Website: bh-photo
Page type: review-order
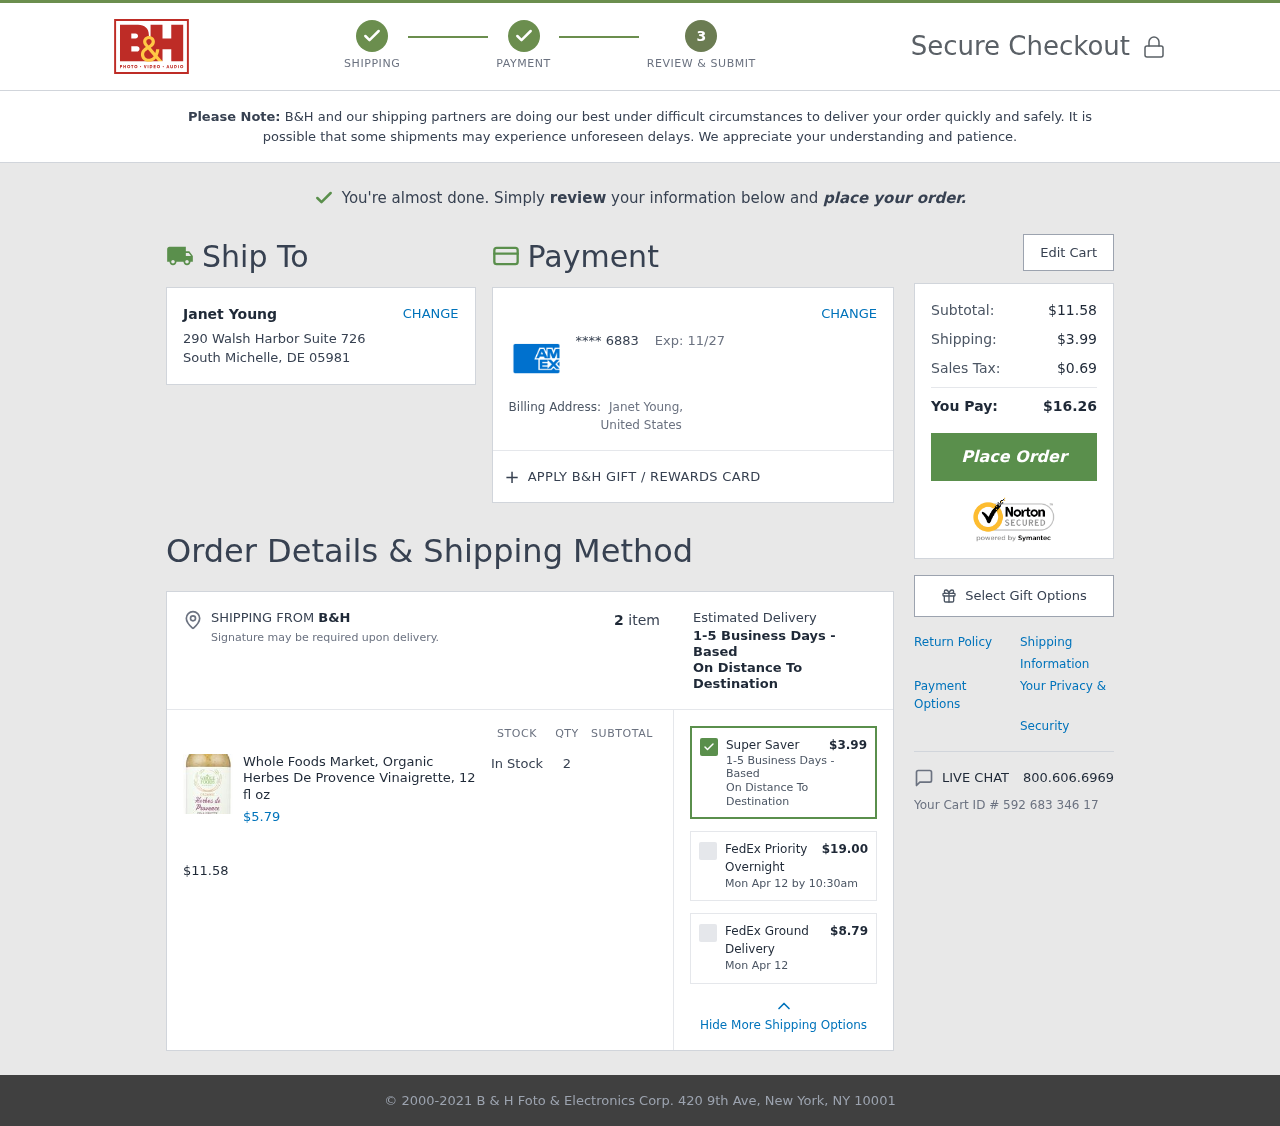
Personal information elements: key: PII_CARD_EXPIRY
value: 11/27
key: PII_CARD_LAST4
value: **** 6883
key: PII_CITY
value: South Michelle
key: PII_COUNTRY
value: United States
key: PII_FULLNAME
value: Janet Young
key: PII_FULLNAME2
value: Janet Young
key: PII_POSTCODE
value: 05981
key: PII_STATE_ABBR
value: DE
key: PII_STREET
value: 290 Walsh Harbor Suite 726
Product elements: key: PRODUCT1_NAME
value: Whole Foods Market, Organic Herbes De Provence Vinaigrette, 12 fl oz
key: PRODUCT1_PRICE
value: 5.79
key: PRODUCT1_QUANTITY
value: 2
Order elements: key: ORDER_NUM_ITEMS
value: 2
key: ORDER_SUBTOTAL
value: $11.58
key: ORDER_SHIPPING_COST
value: $3.99
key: ORDER_DELIVERY_DATE
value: Mon Apr 12 by 10:30am
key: ORDER_DELIVERY_DATE2
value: Mon Apr 12
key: ORDER_TAX
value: $0.69
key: ORDER_TOTAL
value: $16.26
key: ORDER_ID
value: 592 683 346 17